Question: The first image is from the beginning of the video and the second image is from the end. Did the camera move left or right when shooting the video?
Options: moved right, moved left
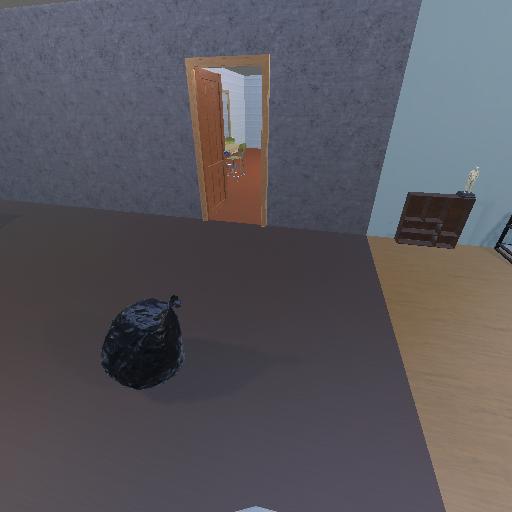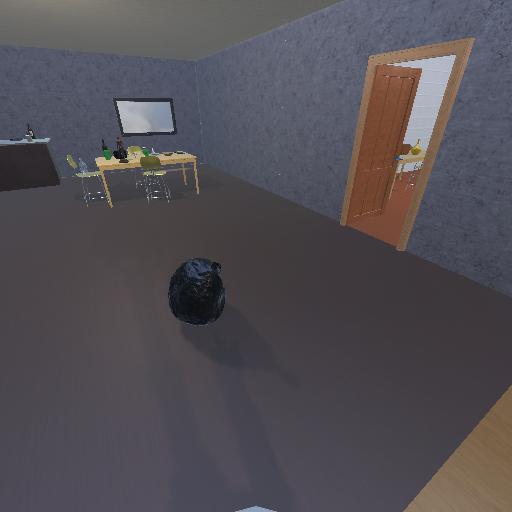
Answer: moved right